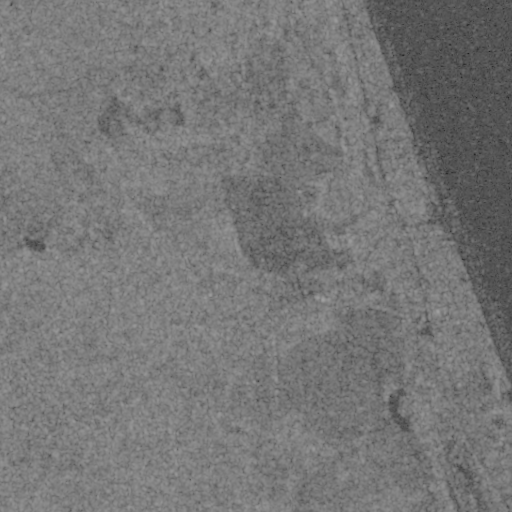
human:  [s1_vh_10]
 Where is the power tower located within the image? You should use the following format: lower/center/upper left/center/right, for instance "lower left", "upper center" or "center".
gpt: The power tower is located in the lower left of the image.
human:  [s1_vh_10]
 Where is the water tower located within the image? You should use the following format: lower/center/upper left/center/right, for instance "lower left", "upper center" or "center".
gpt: The water tower is located in the center right of the image.
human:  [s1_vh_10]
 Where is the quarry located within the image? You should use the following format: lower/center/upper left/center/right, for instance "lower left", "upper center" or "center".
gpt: There is no quarry in the image.

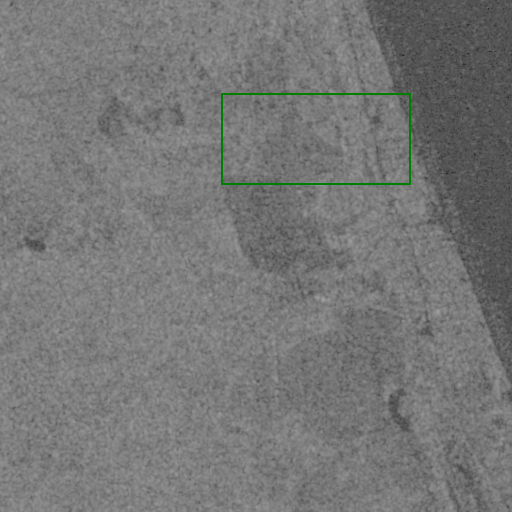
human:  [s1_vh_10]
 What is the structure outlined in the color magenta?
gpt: There is no magenta outline.
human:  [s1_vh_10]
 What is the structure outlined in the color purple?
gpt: There is no structure outlined in purple.